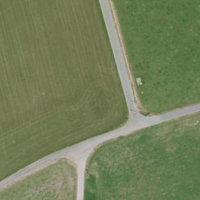
EUNIS habitat code: 52
Species observed at this site:
Fagopyrum esculentum